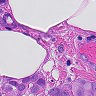
Metastatic tissue present: yes